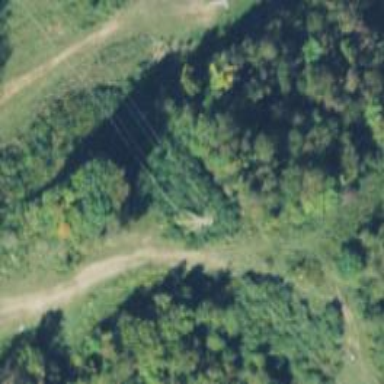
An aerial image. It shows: Lattice structure tower used for power distribution.